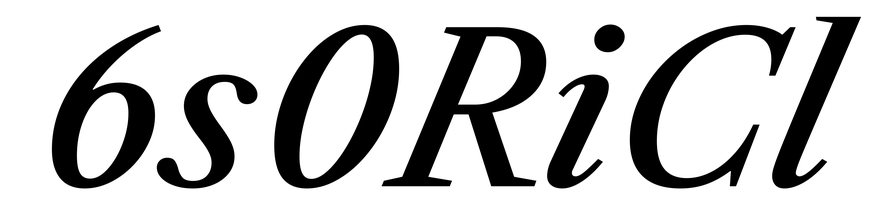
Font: LibreCaslonText-Italic_Medium_Italic